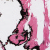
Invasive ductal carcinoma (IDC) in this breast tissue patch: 0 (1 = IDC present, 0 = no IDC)